Interaction volume radius: 5 \u00c5
Interaction volume height: 15 \u00c5
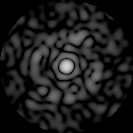
Disorder parameter: 0.8286